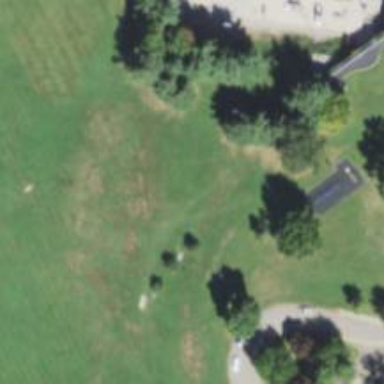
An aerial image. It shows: Disc golf hole.